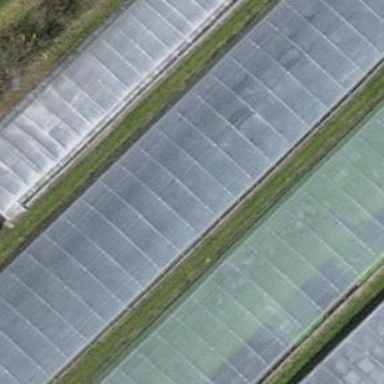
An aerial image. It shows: Greenhouse.